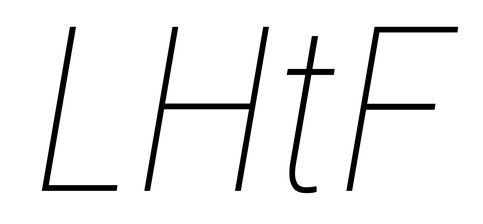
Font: Roboto-Italic_Condensed_Thin_Italic